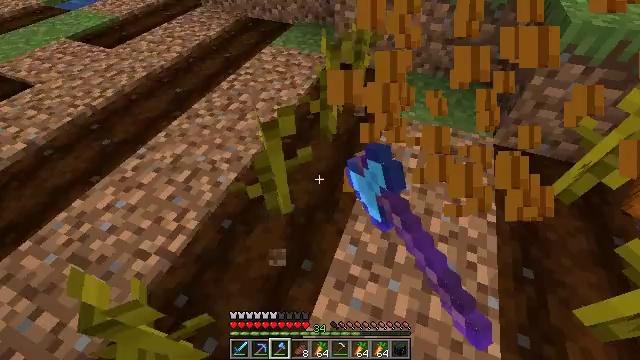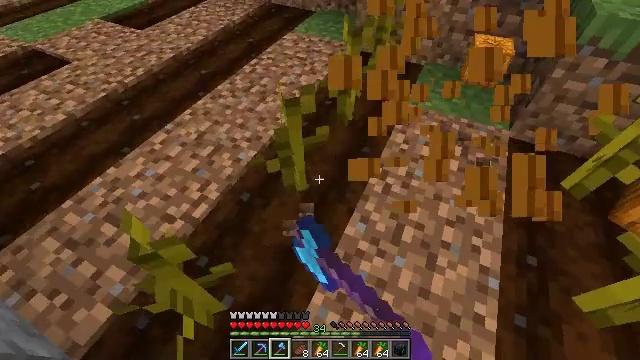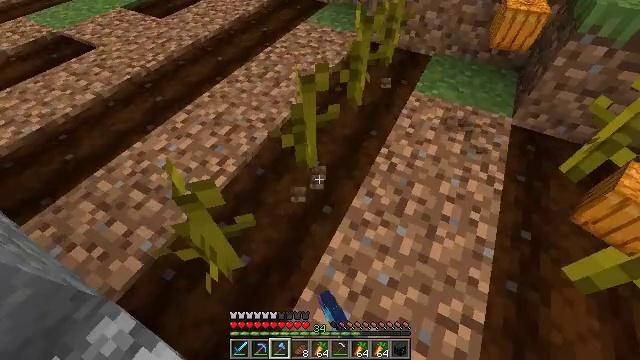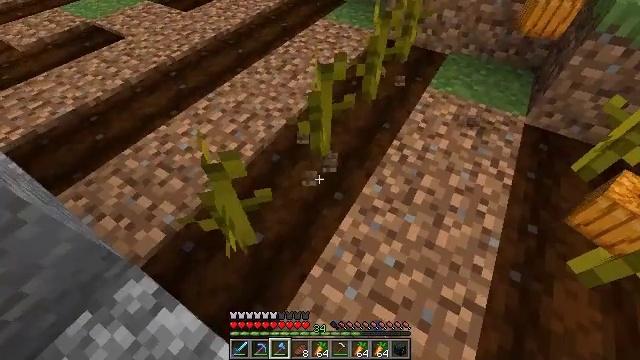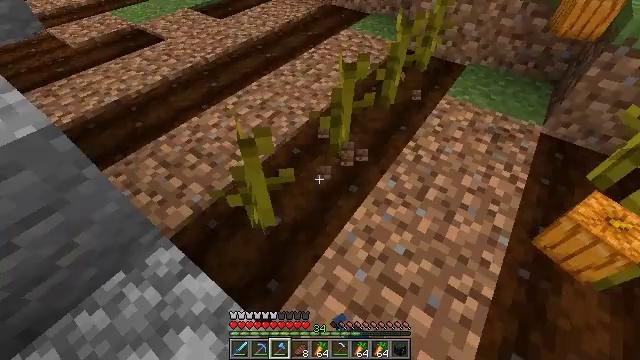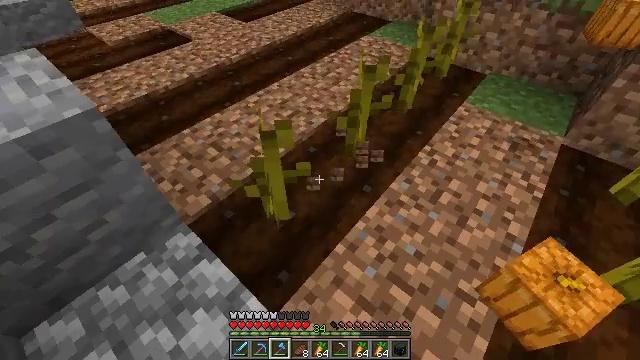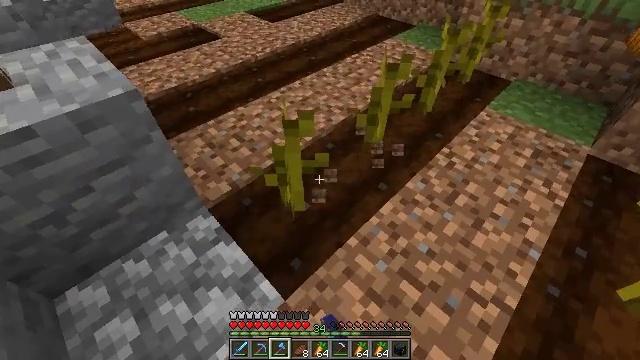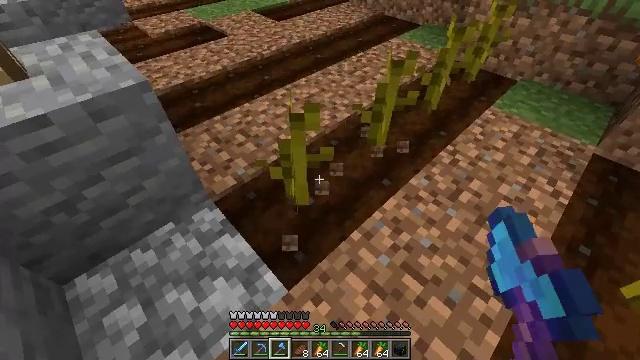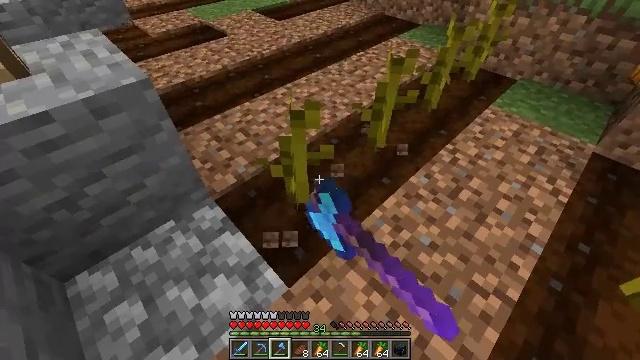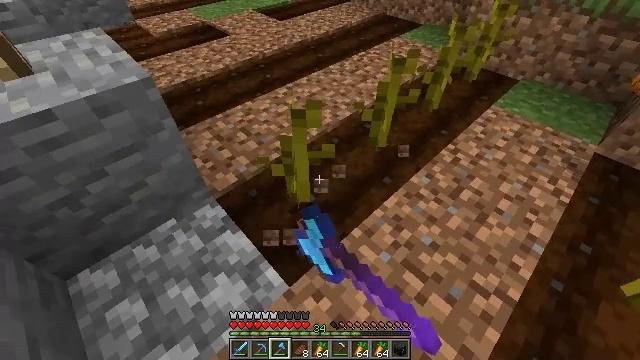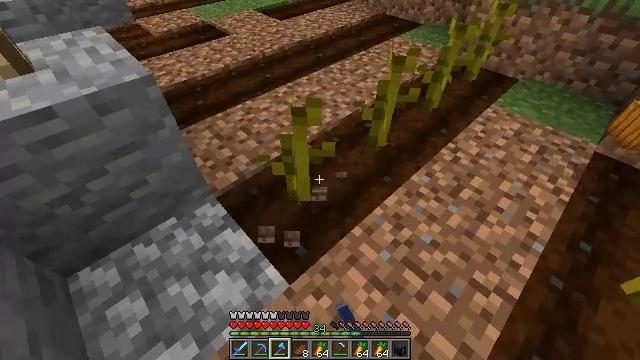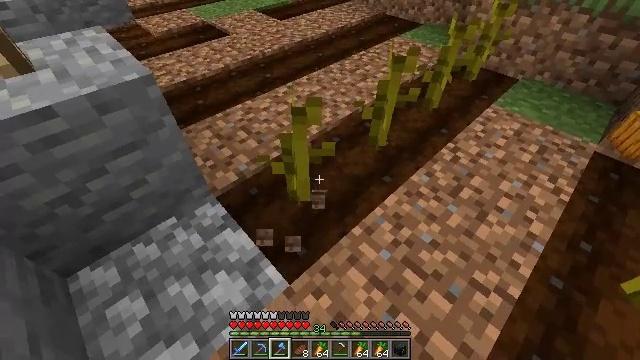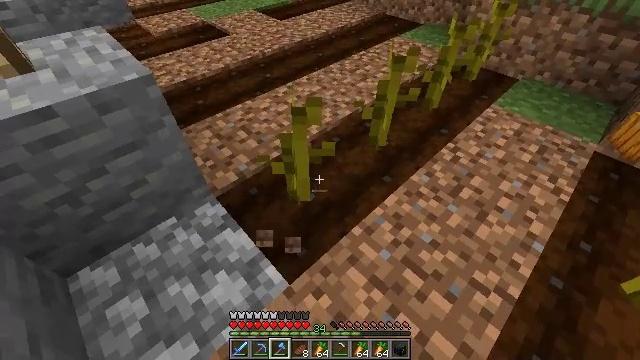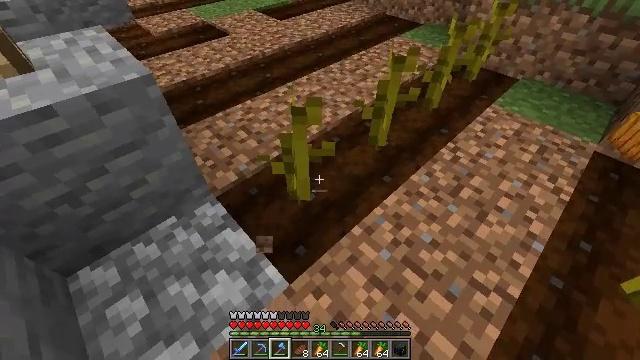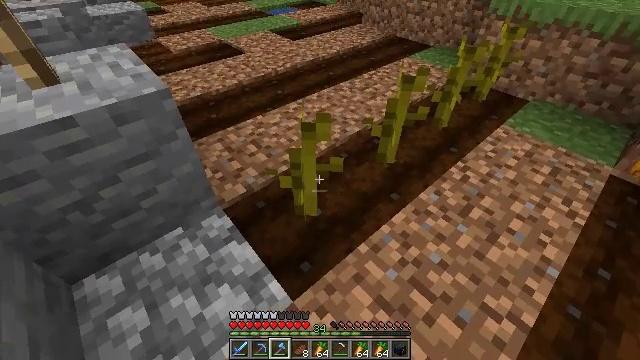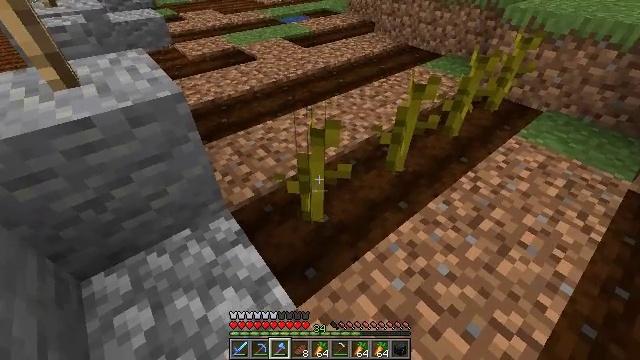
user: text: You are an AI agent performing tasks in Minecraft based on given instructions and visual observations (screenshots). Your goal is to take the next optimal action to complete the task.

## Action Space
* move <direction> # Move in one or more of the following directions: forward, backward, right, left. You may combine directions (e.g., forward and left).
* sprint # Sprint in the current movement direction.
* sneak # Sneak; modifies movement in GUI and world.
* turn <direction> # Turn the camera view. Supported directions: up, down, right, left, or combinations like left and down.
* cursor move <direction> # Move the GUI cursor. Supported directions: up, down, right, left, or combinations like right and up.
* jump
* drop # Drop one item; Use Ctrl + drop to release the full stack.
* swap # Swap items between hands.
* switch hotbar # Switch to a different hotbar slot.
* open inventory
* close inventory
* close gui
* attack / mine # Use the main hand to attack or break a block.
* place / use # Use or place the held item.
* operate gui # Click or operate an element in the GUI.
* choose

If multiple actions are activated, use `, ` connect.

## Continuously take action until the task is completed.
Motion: motion action
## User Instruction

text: Mine the pumpkin stem to harvest it.
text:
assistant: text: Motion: move back, turn left and down, attack / mine
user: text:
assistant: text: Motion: move back, turn left, attack / mine
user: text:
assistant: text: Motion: move back, turn left, attack / mine
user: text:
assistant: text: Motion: turn left and up, attack / mine
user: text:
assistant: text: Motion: turn left and up, attack / mine
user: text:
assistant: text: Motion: turn left, attack / mine
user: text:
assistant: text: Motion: turn left, attack / mine
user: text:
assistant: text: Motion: attack / mine
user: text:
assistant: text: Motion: attack / mine
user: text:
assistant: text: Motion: no_op
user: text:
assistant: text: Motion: no_op
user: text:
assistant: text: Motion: no_op
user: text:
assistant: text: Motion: no_op
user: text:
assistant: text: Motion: turn left and up
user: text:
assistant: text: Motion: turn left and up
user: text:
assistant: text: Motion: no_op
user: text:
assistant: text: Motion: no_op
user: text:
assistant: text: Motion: attack / mine
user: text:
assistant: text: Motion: turn right, attack / mine
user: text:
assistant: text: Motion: turn right and up, attack / mine
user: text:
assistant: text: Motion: turn right and up, attack / mine
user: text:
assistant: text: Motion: turn right and up, attack / mine
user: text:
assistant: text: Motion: turn right and up, attack / mine
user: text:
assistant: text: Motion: turn right and up, attack / mine
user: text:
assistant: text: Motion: move forward, turn right and up, attack / mine
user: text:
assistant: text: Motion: move forward, attack / mine
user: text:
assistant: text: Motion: move forward, attack / mine
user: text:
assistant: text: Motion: move forward, turn right, attack / mine
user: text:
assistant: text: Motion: move forward, turn right and up, attack / mine
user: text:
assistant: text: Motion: move forward, attack / mine